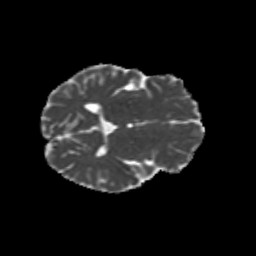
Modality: MD
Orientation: axial
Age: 24
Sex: female
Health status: healthy
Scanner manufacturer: siemens
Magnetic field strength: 3 T
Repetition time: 8.6 s
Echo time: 0.095 s